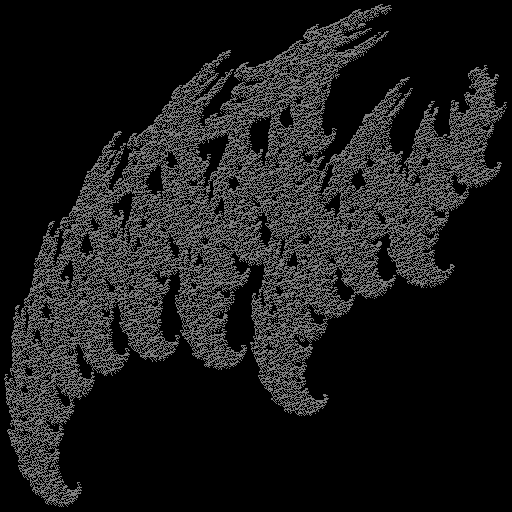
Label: spiderbrake